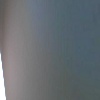
Label: space